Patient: sex M, age 65
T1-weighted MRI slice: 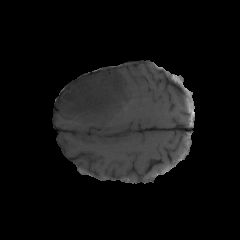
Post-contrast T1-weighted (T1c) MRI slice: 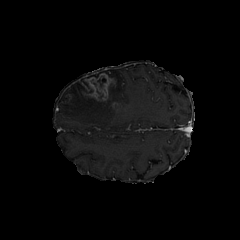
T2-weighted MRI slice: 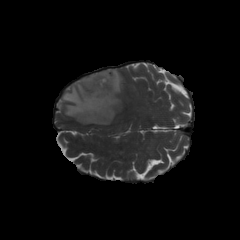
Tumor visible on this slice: yes
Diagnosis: Glioblastoma, IDH-wildtype
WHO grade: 4